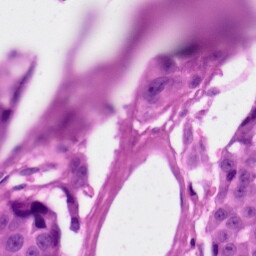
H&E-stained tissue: Skin